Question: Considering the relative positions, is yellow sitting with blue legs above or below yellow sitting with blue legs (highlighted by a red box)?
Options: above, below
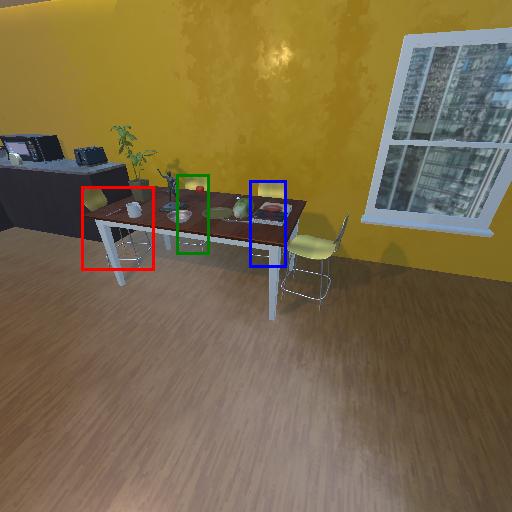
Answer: above